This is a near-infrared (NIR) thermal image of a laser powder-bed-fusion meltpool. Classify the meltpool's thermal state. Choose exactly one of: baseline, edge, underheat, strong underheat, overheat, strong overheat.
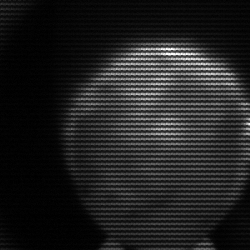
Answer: edge